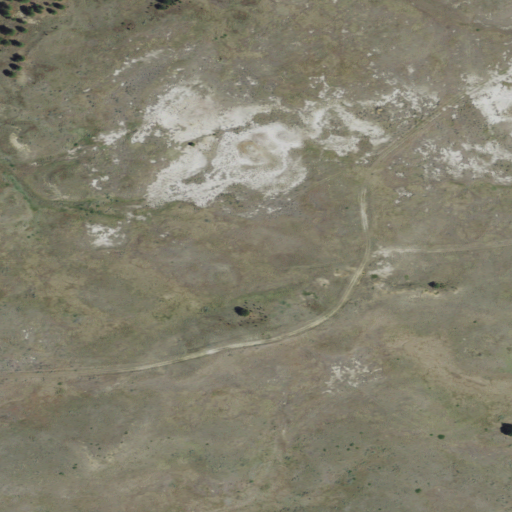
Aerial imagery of plain(s) in Montana named Horse Park containing grassland, shrub, and evergreen forest